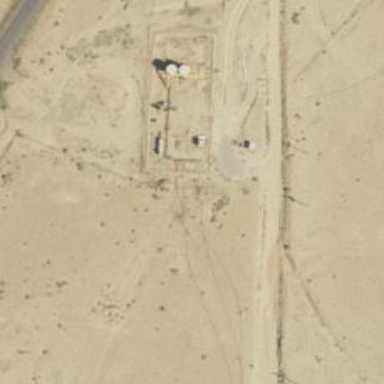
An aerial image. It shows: Petroleum well.